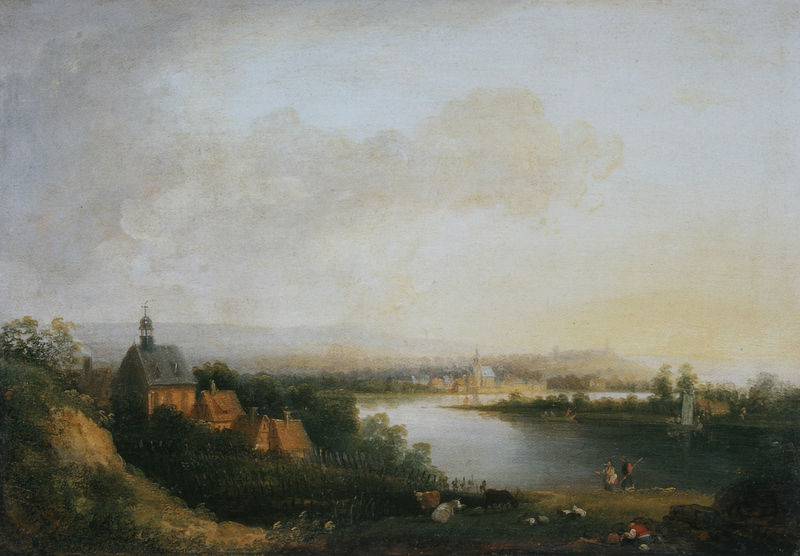
Titel: Ansicht von Kostheim und Hochheim von Weisenau aus
Künstler: (Johann) Georg Schneider
Standort: Mainz
Institution: Landesmuseum
Schlagwörter: baum, blau, gemälde, himmel, mann, meer, schatten, wasser, weiß, wolken, bäume, fluss, gelb, grün, landschaft, menschen, ocker, sand, see, sitzen, stadt, teich, ufer, braun, grau, hintergrund, laterne, licht, männer, schwarz, dach, gebäude, haus, rot, schloss, tier, tiere, weg, wiese, wolke, zaun, beige, leute, mensch, holland, niederlande, öl, erde, ferne, horizont, häuser, hügel, kühe, natur, spiegelung, vieh, weide, weite, busch, büsche, gewässer, kirche, sonne, insel, gold, rosa, anhöhe, bauern, boot, kamin, kamine, kinder, stock, turm, garten, schiff, segel, segelboot, sommer, wellen, ruhe, ruhen, biegung, fassade, ort, stab, buben, fischer, segelschiff, laufen, berge, gebirge, hang, dorf, dächer, dunst, nebel, herde, kuh, rind, gartenzaun, blümchen, idylle, figuren, glanz, lciht, stimmung, junge, abendstimmung, bucht, reflexion, kirchen, stadtansicht, rinder, weiden, glockenturm, türmchen, kurve, öffnung, glocke, landhaus, wanderer, kapelle, siedlung, auen, reben, schafe, hirte, hirten, schäfer, ziege, rasten, hasu, angler, weinbau, weinberg, weinreben, kriche, satteldach, dachreiter, morgenstimmung, trum, pfarrei, horrizont, main, taghell, wingert, bschung, düsig, fischweiher, gehgen, ege, s, 17. jahrhundert, sittengemälde, hopfengarten